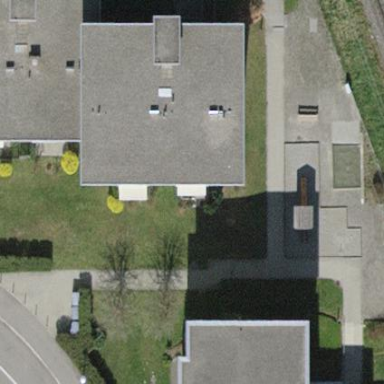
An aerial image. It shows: Flat roofed apartment building.